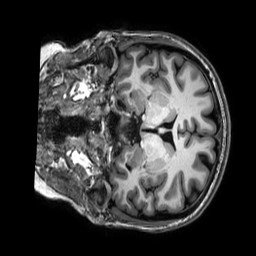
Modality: T1w
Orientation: coronal
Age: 30
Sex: female
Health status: healthy
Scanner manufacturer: philips
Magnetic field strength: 3 T
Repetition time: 0.009 s
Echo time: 0.003996 s